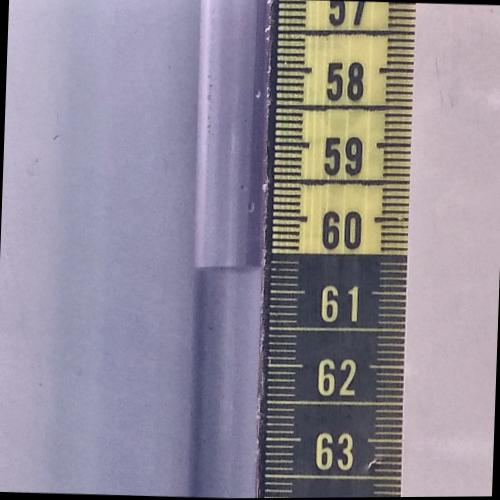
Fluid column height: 60.7 cm